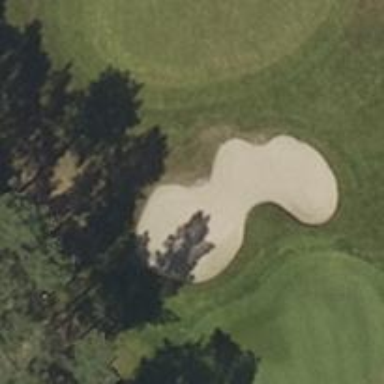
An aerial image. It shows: Golf bunker.